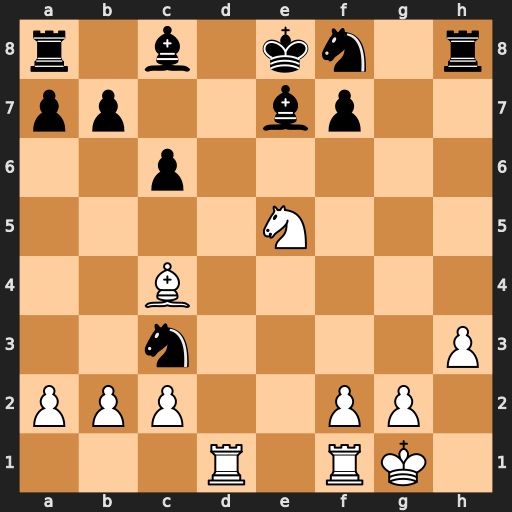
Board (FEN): r1b1kn1r/pp2bp2/2p5/4N3/2B5/2n4P/PPP2PP1/3R1RK1
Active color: w
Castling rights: kq
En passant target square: -
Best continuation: Bxf7#